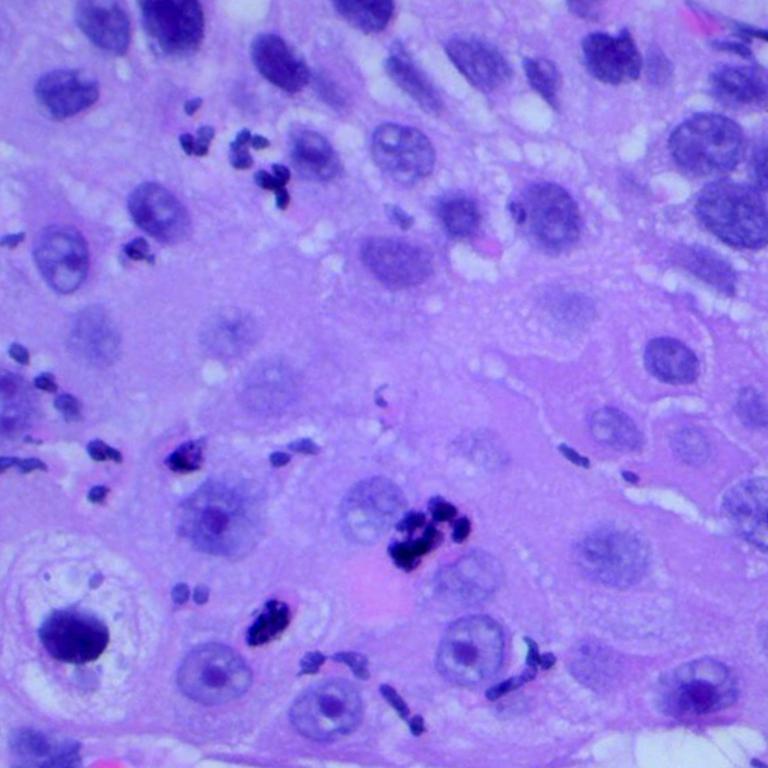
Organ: lung
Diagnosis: squamous carcinomas